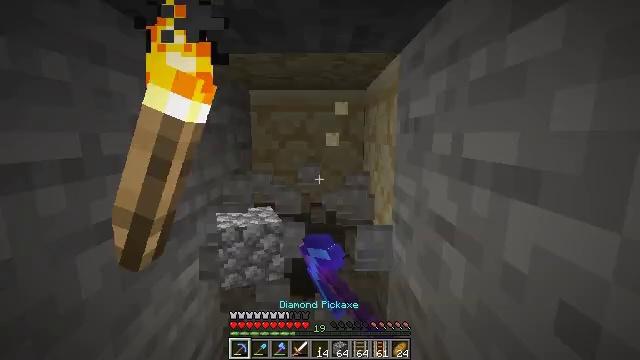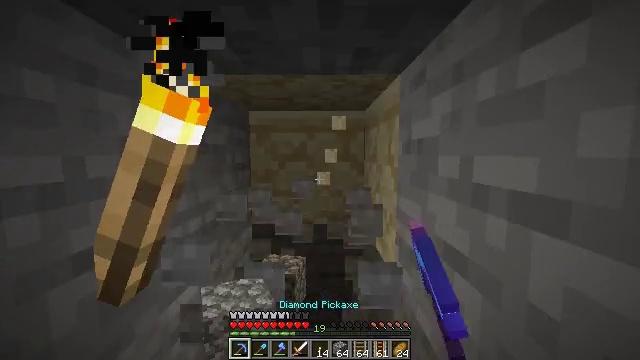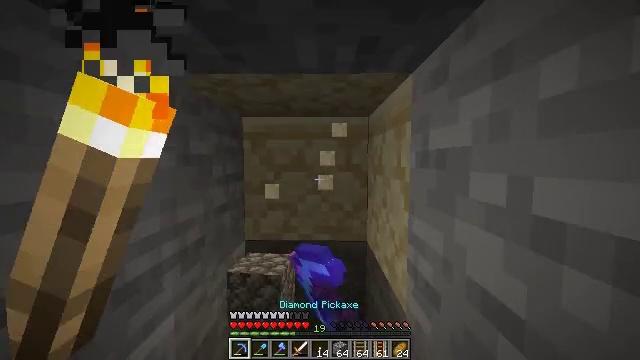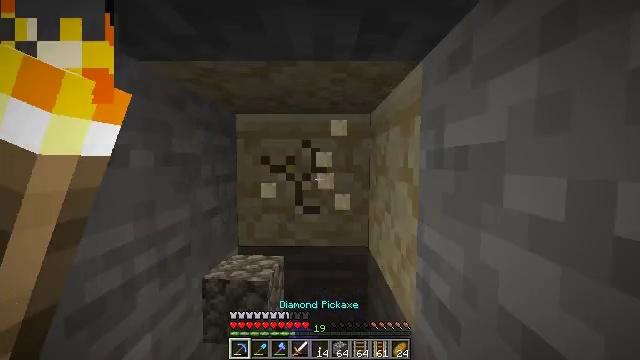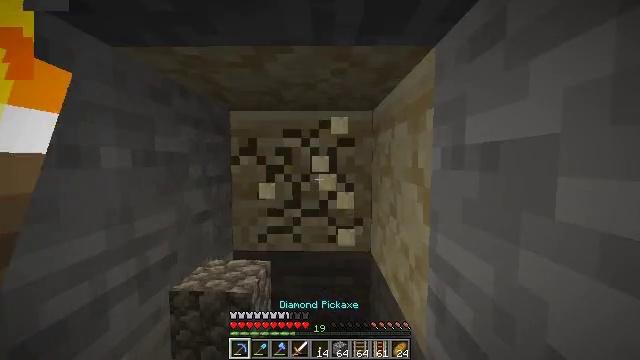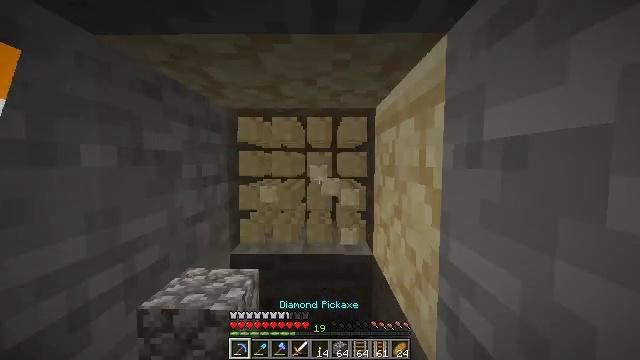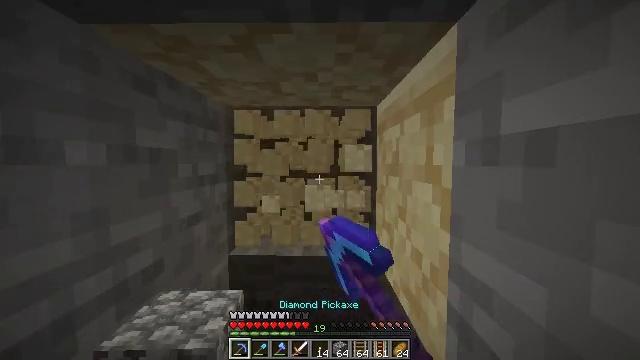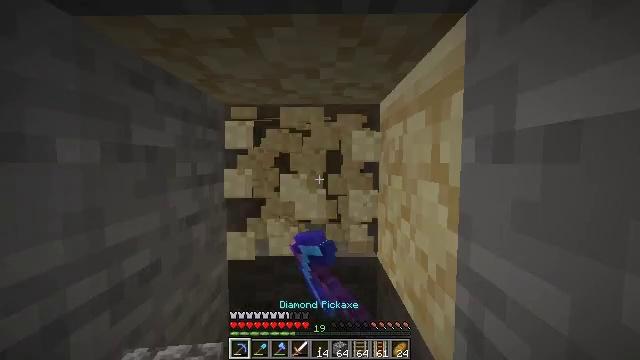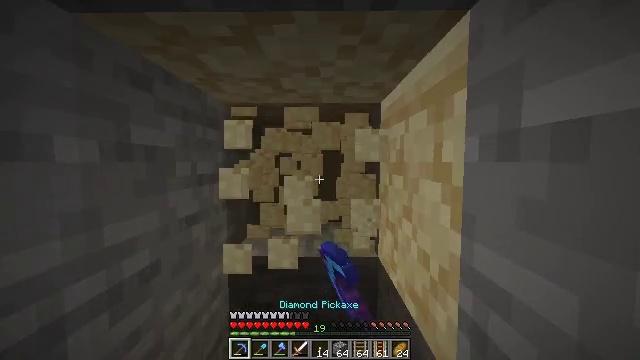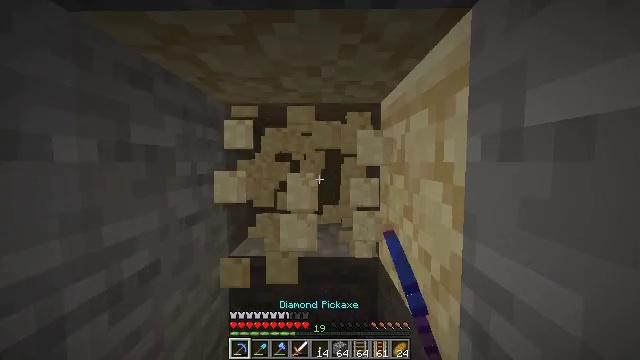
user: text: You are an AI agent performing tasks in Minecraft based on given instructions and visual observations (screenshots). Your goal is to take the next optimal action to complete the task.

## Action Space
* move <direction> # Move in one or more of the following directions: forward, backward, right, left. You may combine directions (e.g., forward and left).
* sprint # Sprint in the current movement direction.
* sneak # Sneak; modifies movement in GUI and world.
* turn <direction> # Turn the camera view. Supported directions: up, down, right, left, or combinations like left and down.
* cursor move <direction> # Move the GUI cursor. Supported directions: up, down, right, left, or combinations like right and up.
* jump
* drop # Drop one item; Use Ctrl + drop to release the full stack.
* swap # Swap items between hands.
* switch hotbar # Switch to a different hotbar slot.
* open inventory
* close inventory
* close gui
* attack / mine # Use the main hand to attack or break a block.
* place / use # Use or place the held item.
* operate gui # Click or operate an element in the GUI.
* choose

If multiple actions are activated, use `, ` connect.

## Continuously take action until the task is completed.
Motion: motion action
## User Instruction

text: Break the sandstone to collect.
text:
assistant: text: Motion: move forward, turn up, attack / mine
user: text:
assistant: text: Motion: move forward, turn up, attack / mine
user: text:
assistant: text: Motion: move forward, attack / mine
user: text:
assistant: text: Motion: attack / mine
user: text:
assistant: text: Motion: attack / mine
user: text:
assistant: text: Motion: attack / mine
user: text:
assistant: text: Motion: attack / mine
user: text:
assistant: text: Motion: attack / mine
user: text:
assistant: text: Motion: attack / mine
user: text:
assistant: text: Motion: attack / mine